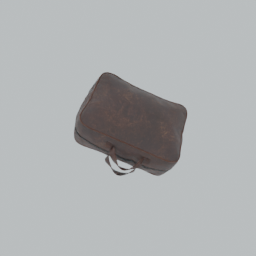
Label: tools